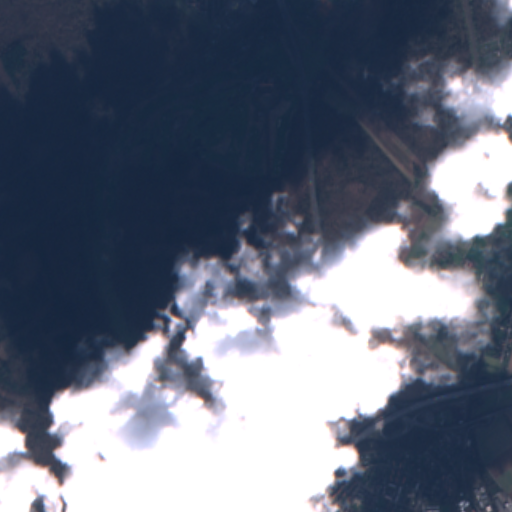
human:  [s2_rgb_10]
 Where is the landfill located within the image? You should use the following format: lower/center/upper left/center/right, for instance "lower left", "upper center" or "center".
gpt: The landfill is located in the lower right of the image.
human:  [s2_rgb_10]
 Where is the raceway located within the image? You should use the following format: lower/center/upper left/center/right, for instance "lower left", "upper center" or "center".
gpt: The raceway is located in the lower right of the image.
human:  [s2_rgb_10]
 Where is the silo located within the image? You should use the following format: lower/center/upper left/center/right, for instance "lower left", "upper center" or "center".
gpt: The silo is located in the center right of the image.
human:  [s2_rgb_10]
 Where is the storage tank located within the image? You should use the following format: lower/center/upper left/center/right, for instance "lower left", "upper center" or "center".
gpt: The storage tank is located in the center right of the image.
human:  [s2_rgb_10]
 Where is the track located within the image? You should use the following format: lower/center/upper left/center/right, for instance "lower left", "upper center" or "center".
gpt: The track is located in the center right of the image.
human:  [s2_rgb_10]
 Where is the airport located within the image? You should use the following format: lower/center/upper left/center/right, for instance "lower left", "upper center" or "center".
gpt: There is no airport in the image.